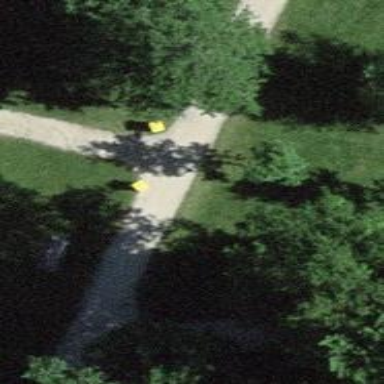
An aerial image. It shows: Unpaved track with grade2 surface.